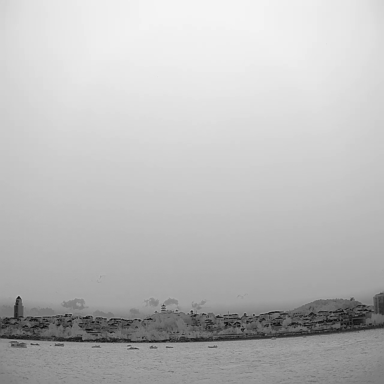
There are seven bulk_carriers in the infrared image.